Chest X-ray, PA view. Patient: 53 years old, sex M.
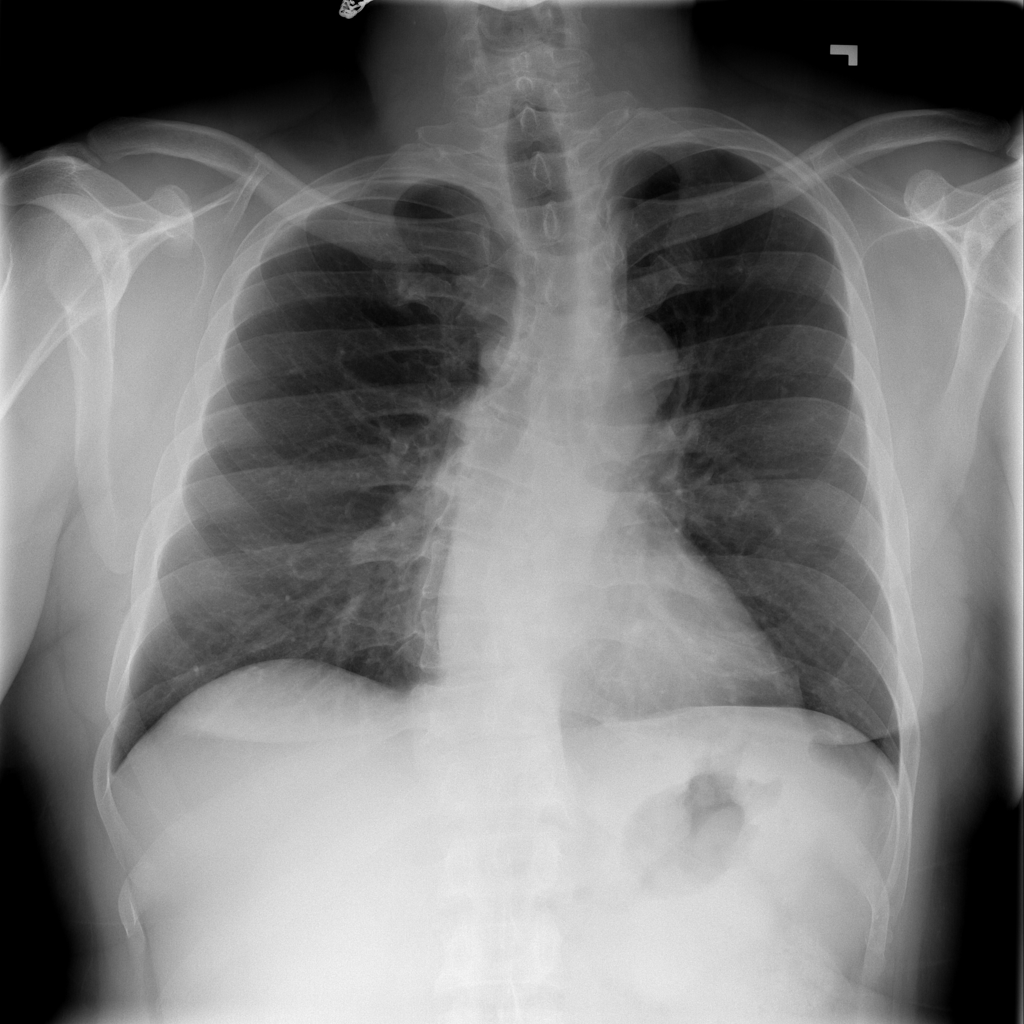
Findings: No Finding